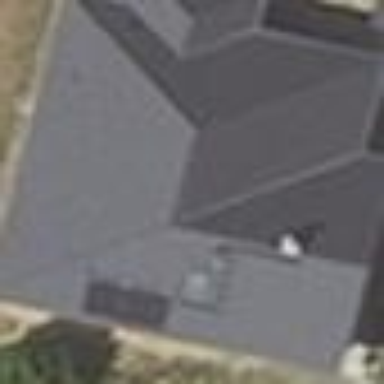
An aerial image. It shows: House with hipped roof.